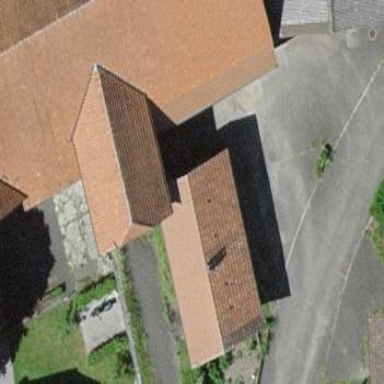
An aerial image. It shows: Garage building.